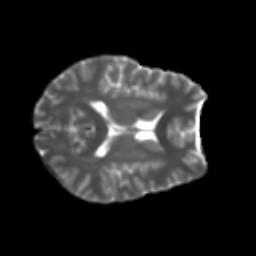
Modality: T2w
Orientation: axial
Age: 22
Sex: male
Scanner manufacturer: ge
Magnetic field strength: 3 T
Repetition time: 7.8 s
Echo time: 0.0606 s